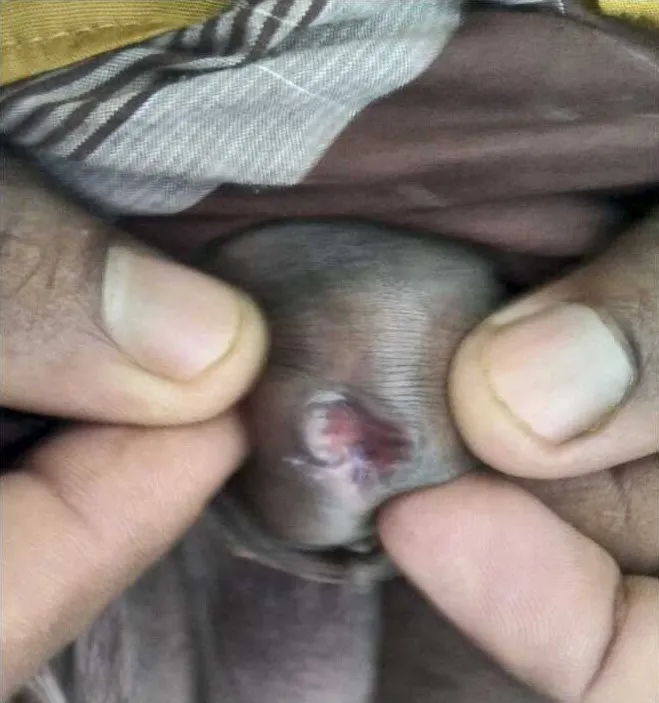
No recurrence is seen after 2.5 years.
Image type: medical_photograph (skin_photograph)